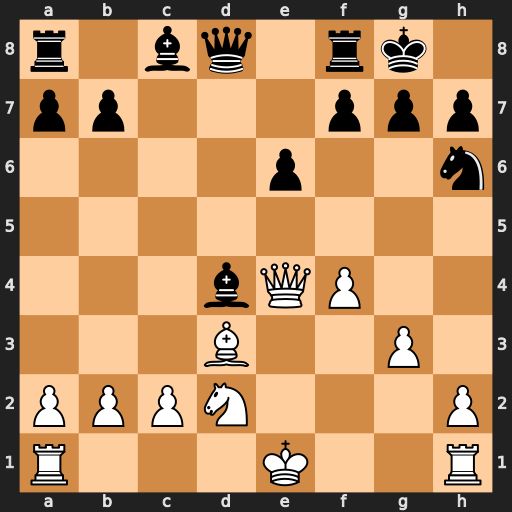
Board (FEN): r1bq1rk1/pp3ppp/4p2n/8/3bQP2/3B2P1/PPPN3P/R3K2R
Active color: w
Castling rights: KQ
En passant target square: -
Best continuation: Qxh7#